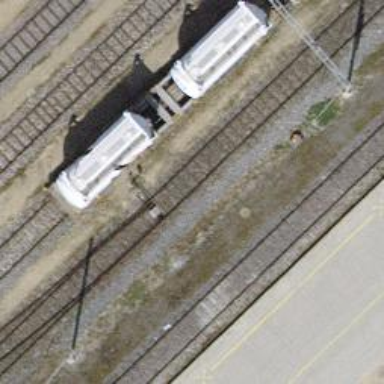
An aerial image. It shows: Railway switch.